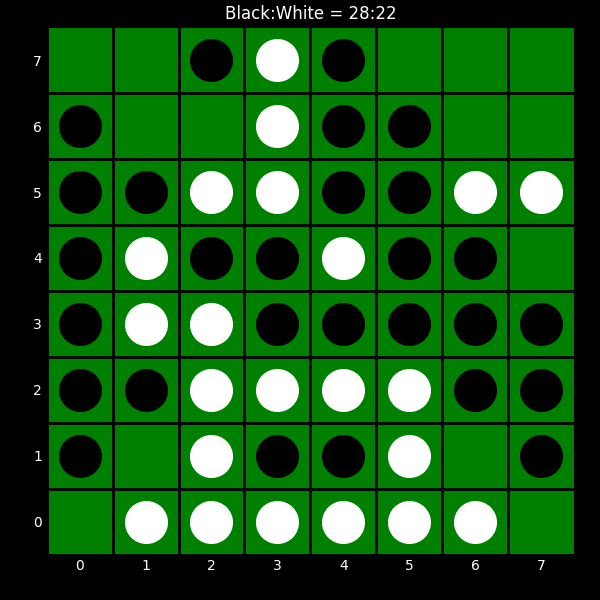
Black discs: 28
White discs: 22